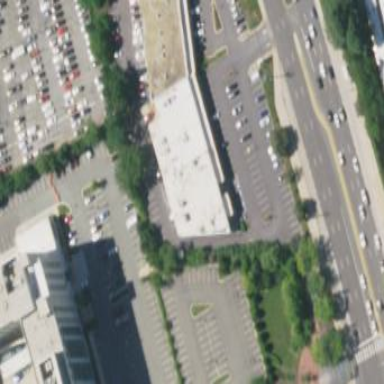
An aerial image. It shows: Retail building.